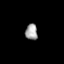
Tissue: prostate
Cell type: Endothelial cells
Senescence score: 0.7752
Nuclear area (px): 191
Mean DAPI intensity: 162.581